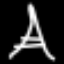
Label: The Eiffel Tower